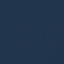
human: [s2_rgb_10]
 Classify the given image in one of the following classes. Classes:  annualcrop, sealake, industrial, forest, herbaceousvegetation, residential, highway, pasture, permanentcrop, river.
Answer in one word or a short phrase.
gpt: SeaLake